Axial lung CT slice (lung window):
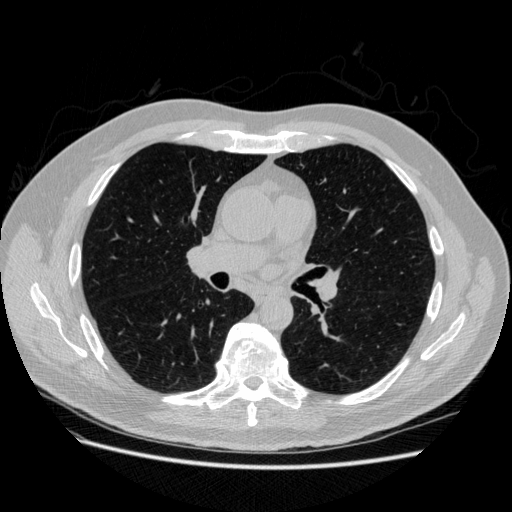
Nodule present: no